Field crop: tomato
Growth stage: 1
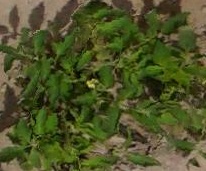
Species: tomato